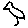
Label: bird